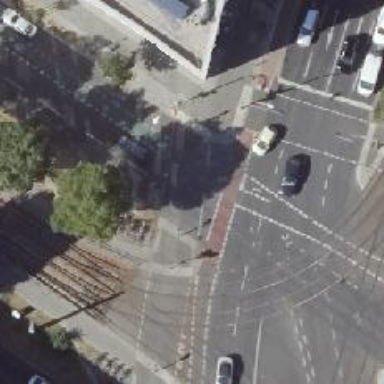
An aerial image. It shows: Road crossing with traffic signals.